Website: home-depot
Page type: stored-credit-cards
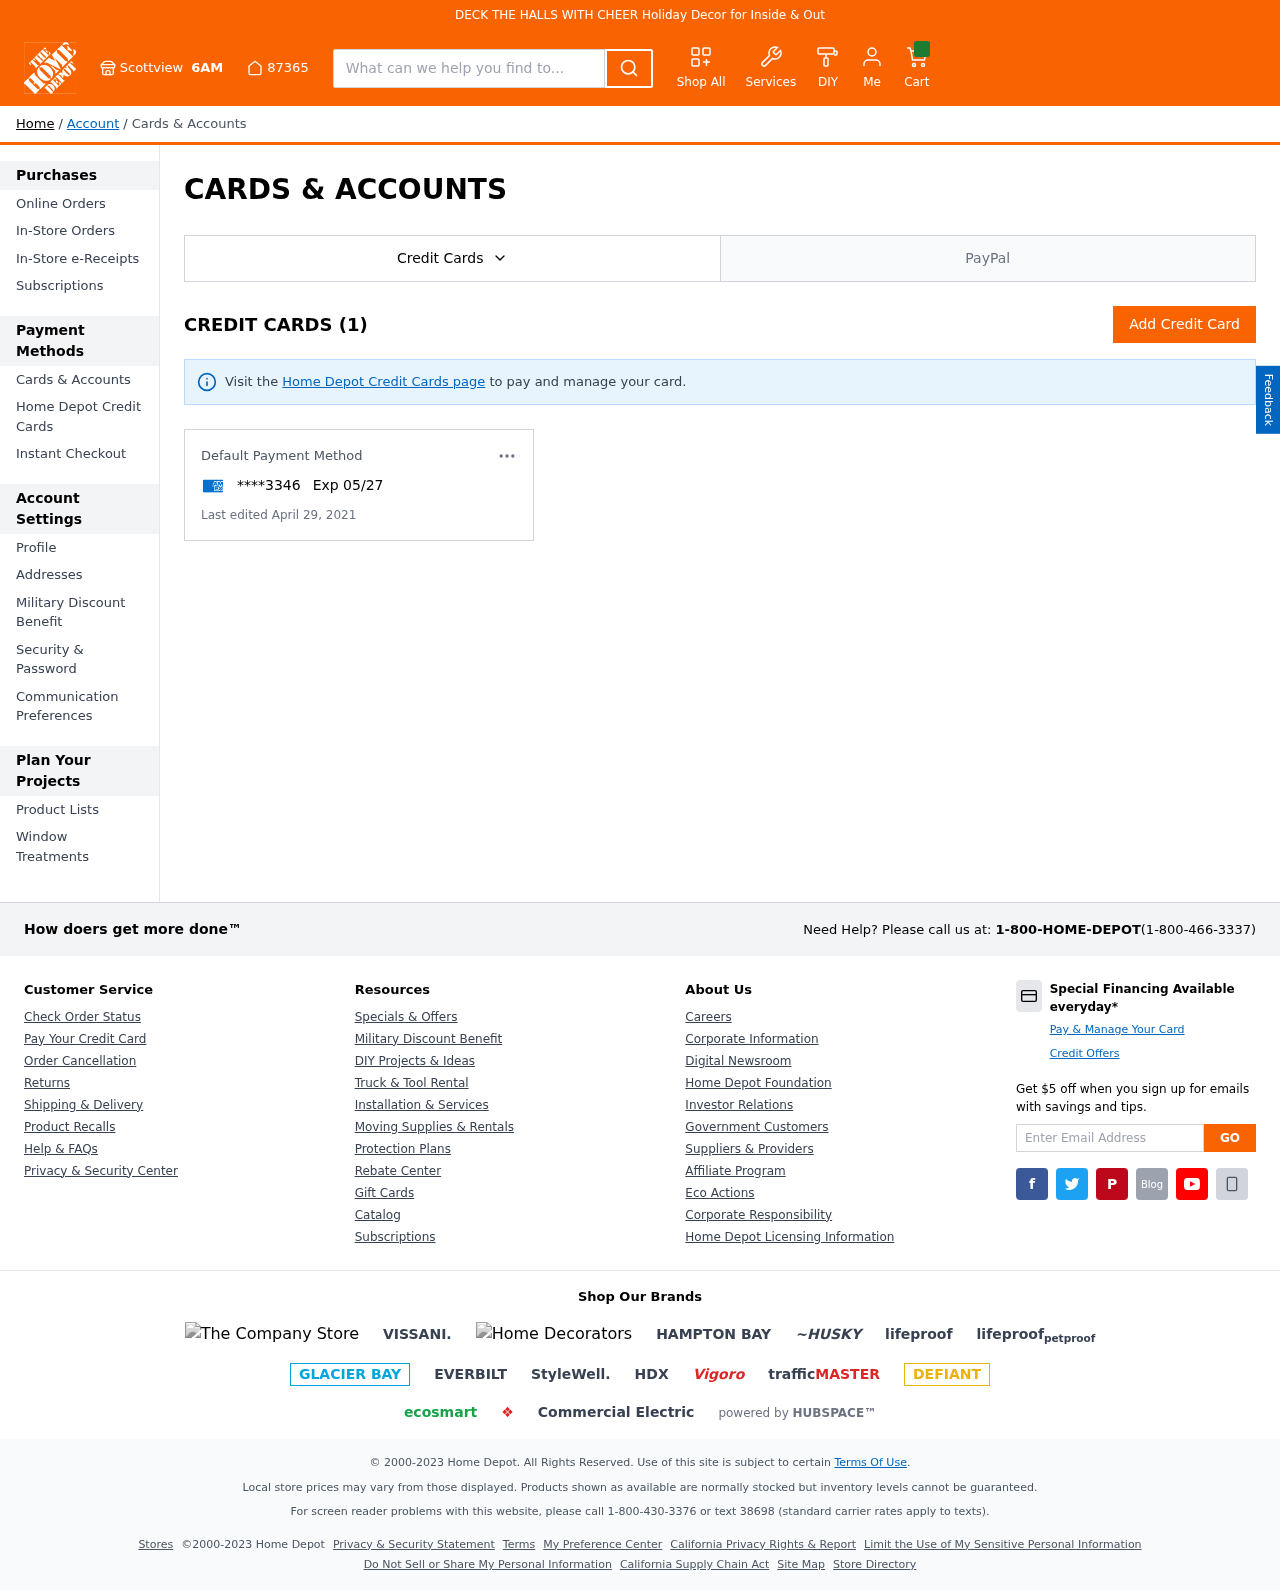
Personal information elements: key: PII_CARD_EXPIRY
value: Exp 05/27
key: PII_CARD_LAST4
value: ****3346
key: PII_CITY
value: Scottview
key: PII_POSTCODE
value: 87365
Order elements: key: ORDER_DATE
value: April 29, 2021
Search elements: key: HEADER_SEARCH
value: What can we help you find to...